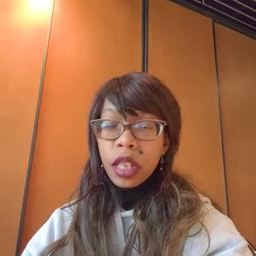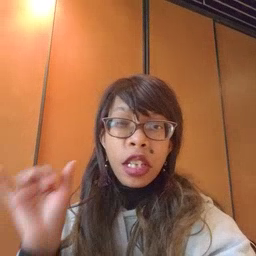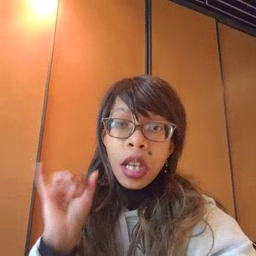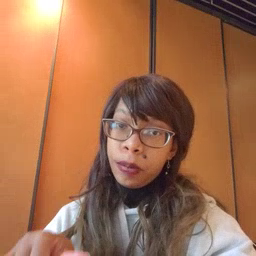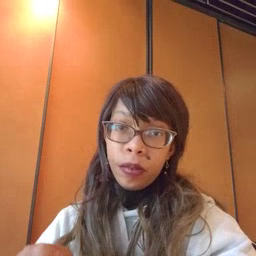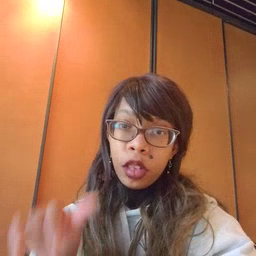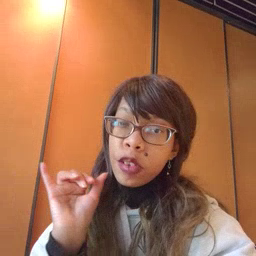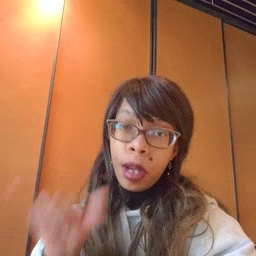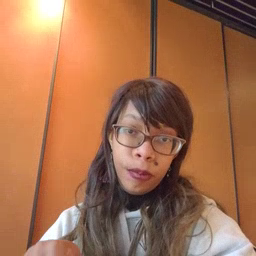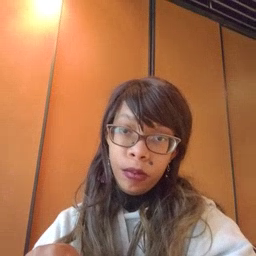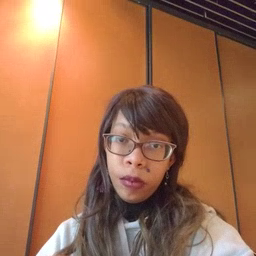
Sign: same